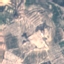
Land use / land cover: PermanentCrop